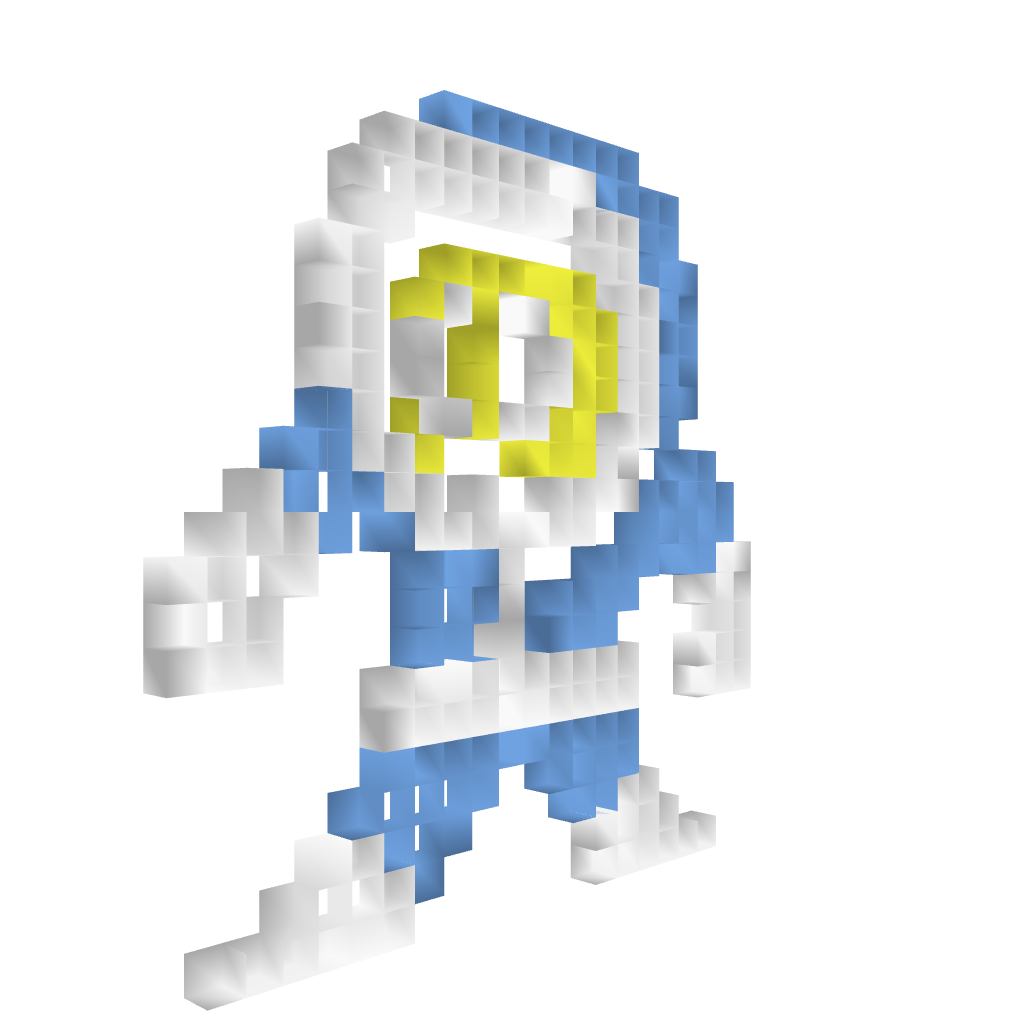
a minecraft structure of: Iceman (ErnieCIII) bad low quality